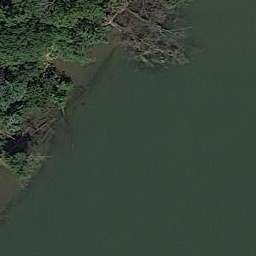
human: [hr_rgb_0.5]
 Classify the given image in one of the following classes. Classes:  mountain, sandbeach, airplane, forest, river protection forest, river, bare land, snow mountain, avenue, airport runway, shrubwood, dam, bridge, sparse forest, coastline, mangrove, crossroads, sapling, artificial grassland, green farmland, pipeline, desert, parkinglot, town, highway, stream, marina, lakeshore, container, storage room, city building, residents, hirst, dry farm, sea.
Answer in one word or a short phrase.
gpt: river protection forest